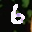
Label: 6